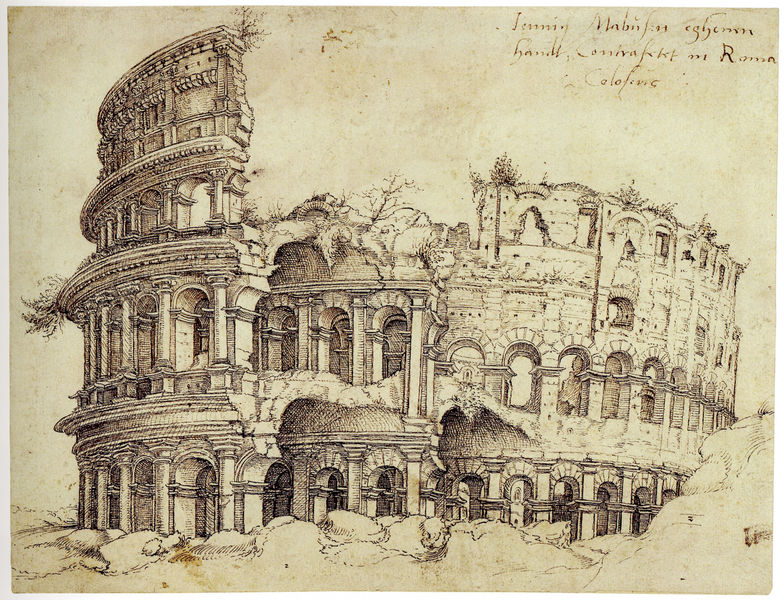
Titel: Ansicht des Kolloseums
Künstler: Jan (gen. Mabuse) Gossaert
Standort: Berlin
Institution: Staatliche Museen zu Berlin, Kupferstichkabinett
Schlagwörter: baum, blätter, feder, himmel, weiß, bäume, sand, äste, braun, fenster, pfeiler, schwarz, skizze, säule, säulen, zeichnung, gebäude, gras, haus, alt, architektur, stein, steine, erde, strauch, busch, sträucher, pflanzen, theater, rund, bäumchen, schrift, papier, ansicht, bogen, fassade, italien, studie, grafik, geröll, sepia, rundbogen, romantik, querformat, inschrift, arena, ränge, foto, bögen, verfall, tusche, ruine, antike, kohle, mauerwerk, druck, radierung, stich, text, beschriftung, bleistift, entwurf, arkaden, kapitelle, rom, fleck, pergament, römer, tore, kaputt, bewachsen, mauern, ionisch, antik, sturz, unkraut, zerstört, etagen, plfanzen, dorisch, korinthisch, kupferstich, handschrift, beschreibung, römisch, zerfall, fesnter, bauwerk, bewuchs, nischen, zerfallen, superposition, rome, latein, roma, rundbau, gesimse, aussenwände, amphitheater, coloseum, gladiatoren, koloseum, kolosseum, brot und spiele, kollosseum, hugel, colosseum, are, kolloseum, entwurf zeichnung, strücher, speiel, rim, kolisei, 118, laltein